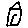
Label: house